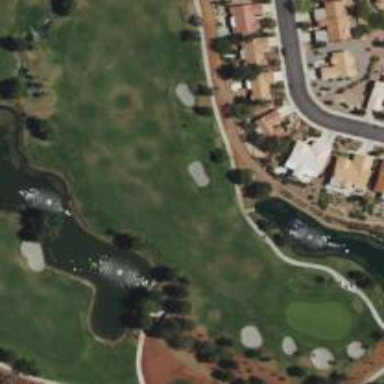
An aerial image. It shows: Picturesque scene of golf course with lateral water hazard.